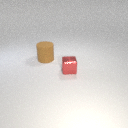
small red metal cube to the right of large brown rubber cylinder